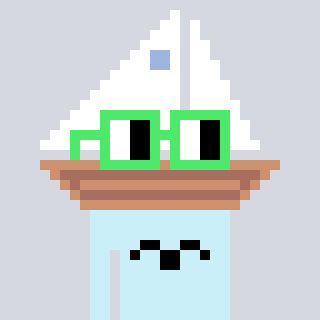
a pixel art character with square light green glasses, a sailboat-shaped head and a cold-colored body on a cool background